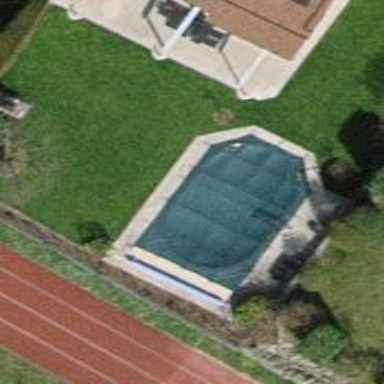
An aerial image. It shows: Swimming pool located in leisure land.